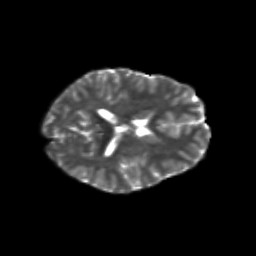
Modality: T2w
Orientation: axial
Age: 12
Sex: male
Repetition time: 9.512 s
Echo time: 0.089 s